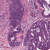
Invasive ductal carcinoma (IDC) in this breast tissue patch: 0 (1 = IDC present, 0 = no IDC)